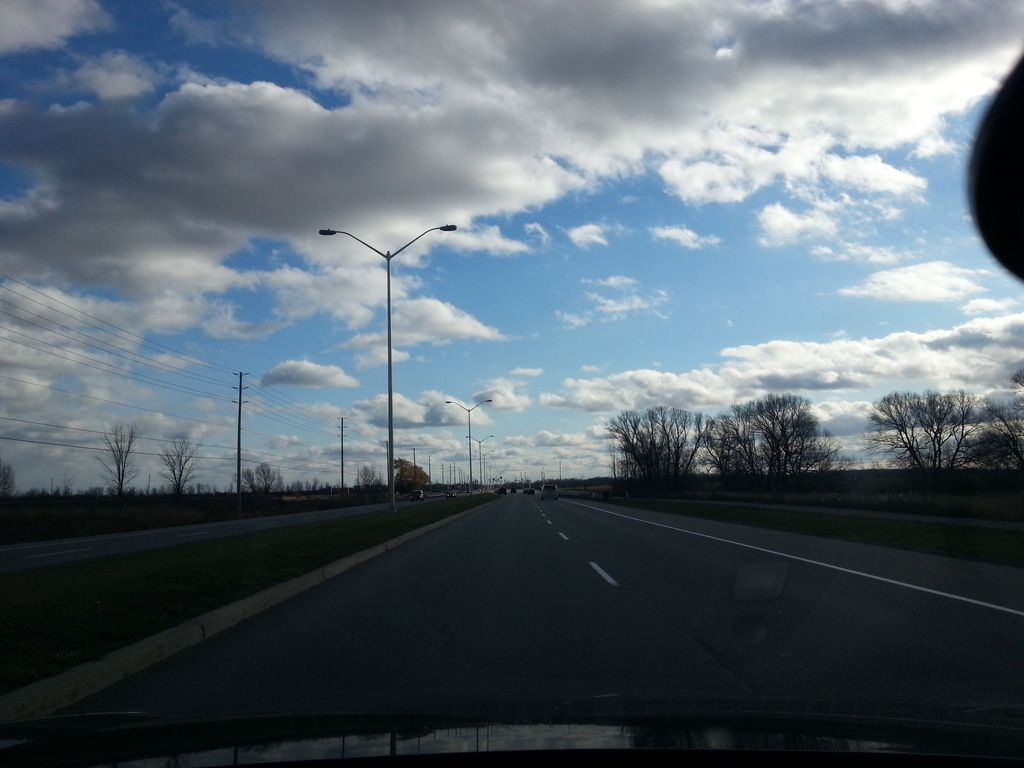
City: ottawa-gatineau